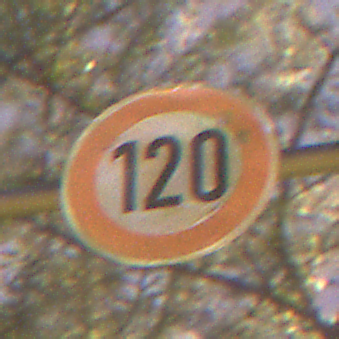
Verkehrszeichen: Geschwindigkeit120
Umgebung: Outdoor, Suburban
Tageszeit: Night
Wetter: PartlyCloudy
Licht: Artificial
Jahreszeit: NotSpecified
Kontrast: HighContrast